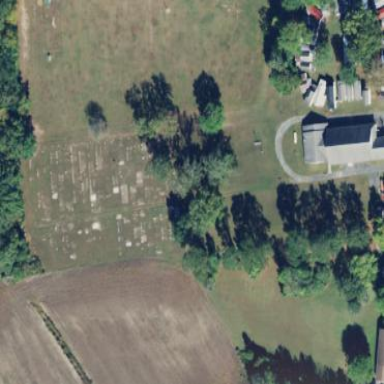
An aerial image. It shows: Cemetery.